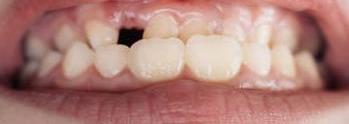
Condition: hypodontia